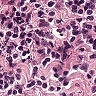
Metastatic tissue present: no